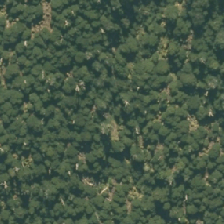
Land cover: broadleaved_indigenous_hardwood